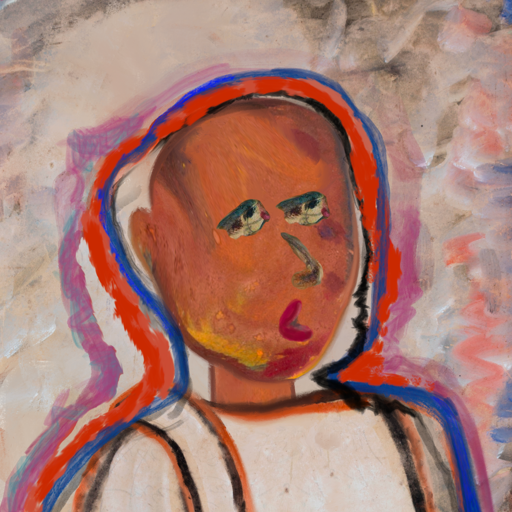
Background: Roy_Bahadur, Head And Neck Side: Mother_And_Son_Son, Face Side: Pipe, Bust: Roy_Bahadur, Hair Side: Experience, Head Accessory: Blank, Second Necklace: Blank, Necklace: Blank, Baby: Blank